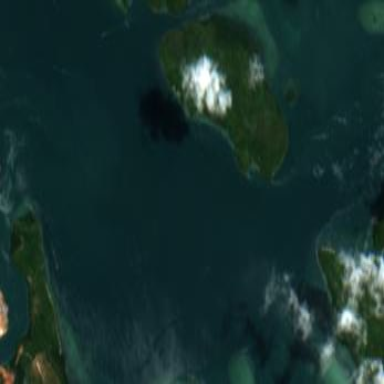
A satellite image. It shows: Islet along the natural coastline.